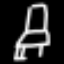
Label: chair